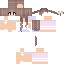
A female human skin with pale skin, wearing brown long hair dressed in a blue tshirt and brown shorts, featuring a closed mouth.